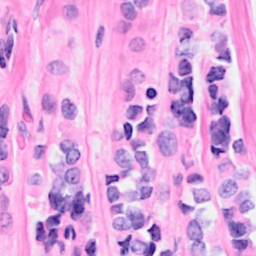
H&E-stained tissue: Breast